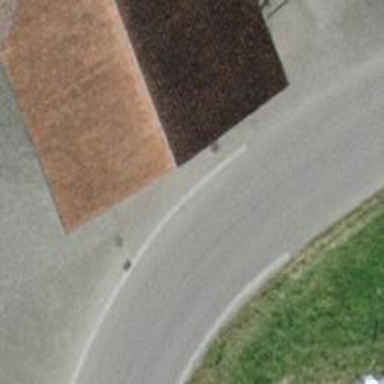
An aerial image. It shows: Bus stop with platform for public transport.